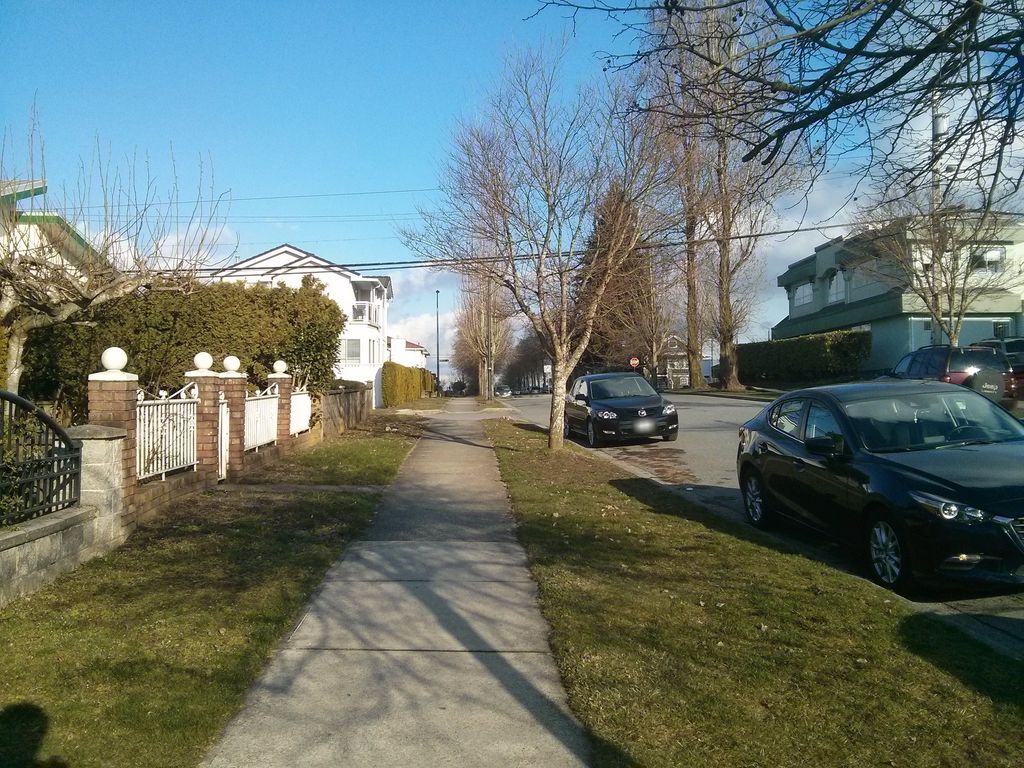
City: vancouver